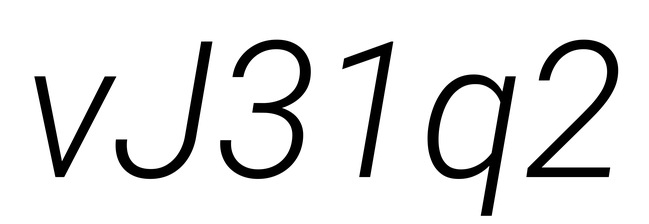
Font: Roboto-Italic_Light_Italic